【题型】解答题　【知识点】平面几何　【难度】hard
如图，一艘船向正东航行，顺次经过观测点$B$，$M$，$N$，$C$，船航行到$B$处，在$B$处观测灯塔$A$在船的北偏东$30^\circ$的方向上，船航行到$C$处，在$C$处观测灯塔在船的北偏西$60^\circ$的方向上，已知$B$，$C$相距6海里，$\angle MAN=30^\circ$.

（1）若$\sin\angle BAM=\dfrac{\sqrt{21}}{7}$，求$MN$的距离；

（2）求$\triangle AMN$面积的最小值.

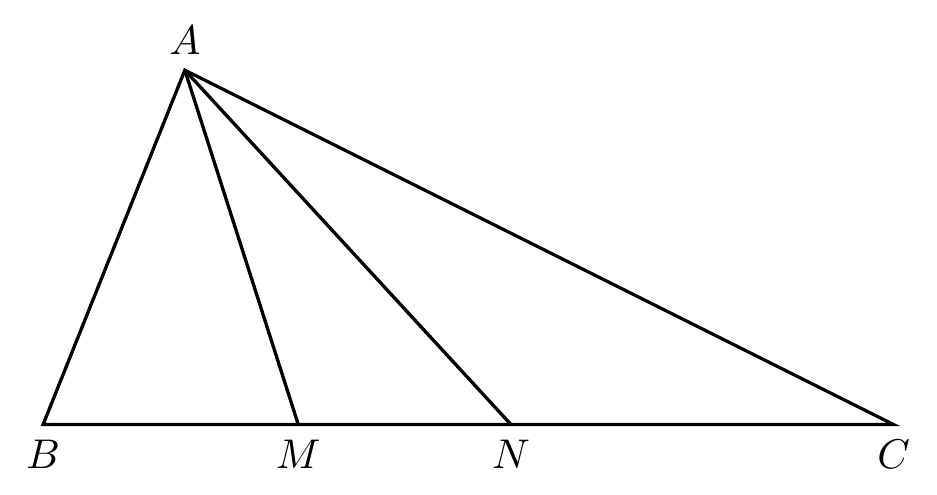
【解答】
【答案】（1）$\dfrac{7}{4}$（海里）；
（2）$\dfrac{27(2-\sqrt{3})}{4}$（平方海里）.

【分析】（1）在$\triangle ANC$和$\triangle AMB$中反复使用正弦定理，用角度$\theta$表示边长$AN$、$AM$、$CN$、$MB$，代入求值即可；
（2）将面积表达式化简为关于$\theta$的三角函数，利用和角公式、二倍角公式进行变形，通过三角函数的范围求解面积的最小值.

【解答】解：（1）$\because \angle ABC=\dfrac{\pi}{3}$，$\angle ACB=\dfrac{\pi}{6}$，$\therefore \angle BAC=\dfrac{\pi}{2}$.
又$\because BC=6$，$\therefore AB=3$，$AC=3\sqrt{3}$.
又$\angle MAN=\dfrac{\pi}{6}$，设$\angle BAM=\theta$，
$\therefore \angle AMB=\dfrac{2\pi}{3}-\theta$，$\angle ANC=\dfrac{\pi}{2}+\theta$，$\angle NAC=\dfrac{\pi}{3}-\theta$.

在$\triangle ANC$和$\triangle AMB$中由正弦定理可得$\dfrac{AN}{\sin\angle C}=\dfrac{AC}{\sin\angle ANC}=\dfrac{CN}{\sin\angle NAC}$，
$\dfrac{AM}{\sin\angle B}=\dfrac{AB}{\sin\angle AMB}=\dfrac{BM}{\sin\angle MAB}$，

即$AN=\dfrac{3\sqrt{3}}{\sin\left(\dfrac{\pi}{2}+\theta\right)}=\dfrac{3\sqrt{3}}{\cos\theta}$，$AM=\dfrac{3}{\sin\left(\dfrac{2\pi}{3}-\theta\right)}$，

$CN=\dfrac{3\sqrt{3}\sin\left(\dfrac{\pi}{3}-\theta\right)}{\sin\left(\dfrac{\pi}{2}+\theta\right)}=\dfrac{3\sqrt{3}\left(\sin\dfrac{\pi}{3}\cos\theta-\cos\dfrac{\pi}{3}\sin\theta\right)}{\cos\theta}=3\sqrt{3}\left(\dfrac{\sqrt{3}}{2}-\dfrac{1}{2}\tan\theta\right)$，

$MB=\dfrac{3\sin\theta}{\sin\left(\dfrac{2\pi}{3}-\theta\right)}=\dfrac{3\sin\theta}{\sin\dfrac{2\pi}{3}\cos\theta-\cos\dfrac{2\pi}{3}\sin\theta}=\dfrac{3\tan\theta}{\dfrac{\sqrt{3}}{2}+\dfrac{1}{2}\tan\theta}$，

当$\sin\theta=\dfrac{\sqrt{21}}{7}$时，则$\cos\theta=\sqrt{1-\sin^2\theta}=\dfrac{2\sqrt{7}}{7}$，$\tan\theta=\dfrac{\sin\theta}{\cos\theta}=\dfrac{\sqrt{3}}{2}$，

$\therefore CN=3\sqrt{3}\left(\frac{\sqrt{3}}{2}-\frac{1}{2}\times\frac{\sqrt{3}}{2}\right)=\frac{9}{4}$, $MB=\frac{3\times\frac{\sqrt{3}}{2}}{\frac{\sqrt{3}}{2}+\frac{1}{2}\times\frac{\sqrt{3}}{2}}=2$,

$\therefore MN=BC-NC-BM=6-2-\frac{9}{4}=\frac{7}{4}$（海里）;

（2）$S_{\triangle AMN}=\frac{1}{2}AN\cdot AM\cdot\sin\angle MAN=\frac{1}{4}AN\cdot AM$

$=\frac{1}{4}\times\frac{3\sqrt{3}}{2\cos\theta}\times\frac{3\sqrt{3}}{2\sin\left(\frac{2\pi}{3}-\theta\right)}=\frac{27}{16\cos\theta\sin\left(\frac{2\pi}{3}-\theta\right)}$

令$t=\cos\theta\sin\left(\frac{2\pi}{3}-\theta\right)=\cos\theta\left(\sin\frac{2\pi}{3}\cos\theta-\cos\frac{2\pi}{3}\sin\theta\right)$

$=\frac{\sqrt{3}}{2}\cos^2\theta+\frac{1}{2}\sin\theta\cos\theta=\frac{\sqrt{3}}{2}\cdot\frac{\cos2\theta+1}{2}+\frac{1}{4}\sin2\theta$

$=\frac{\sqrt{3}}{4}\cos2\theta+\frac{1}{4}\sin2\theta+\frac{\sqrt{3}}{4}=\frac{1}{2}\sin\left(2\theta+\frac{\pi}{3}\right)+\frac{\sqrt{3}}{4}$,

$\therefore S_{\triangle AMN}=\frac{27}{16t}$,

$\because\theta\in\left(0,\frac{\pi}{3}\right)$, $\therefore\sin\left(2\theta+\frac{\pi}{3}\right)\in(0,1]$, $\therefore t\in\left(\frac{\sqrt{3}}{4},\frac{1}{2}+\frac{\sqrt{3}}{4}\right]$,

$\therefore$当$t=\frac{1}{2}+\frac{\sqrt{3}}{4}$时, $(S_{\triangle AMN})_{min}=\frac{27}{16\left(\frac{1}{2}+\frac{\sqrt{3}}{4}\right)}=\frac{27(2-\sqrt{3})}{4}$（平方海里）.

【点评】本题考查了和角公式、二倍角公式，解三角形，属于中档题.